Field crop: maize
Growth stage: 2
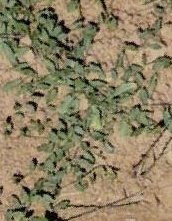
Species: convolvulus